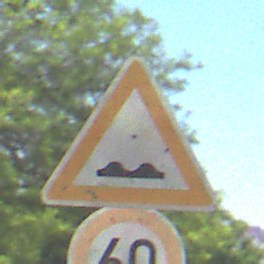
Verkehrszeichen: UnebeneFahrbahn
Zusatzzeichen unten: Geschwindigkeit60
Umgebung: Outdoor, Nature
Tageszeit: Midday
Wetter: Clear
Licht: Natural
Jahreszeit: NotSpecified
Kontrast: HighContrast